Question: Why RStudio doesn't work after successful installation. When I'm opening RStudio (the up to data version V98.501) I see only a white desktop, the menu fields are completely paralized:
The only option is either Reload or Inspect.
How Can I fix this problem? It occurd when I was trying to switch from R 2.15 to R 3.0.2, getting Tools --> General Options-- > Choose R Version.
I tried to remove all and install again, it doesn't help at all.
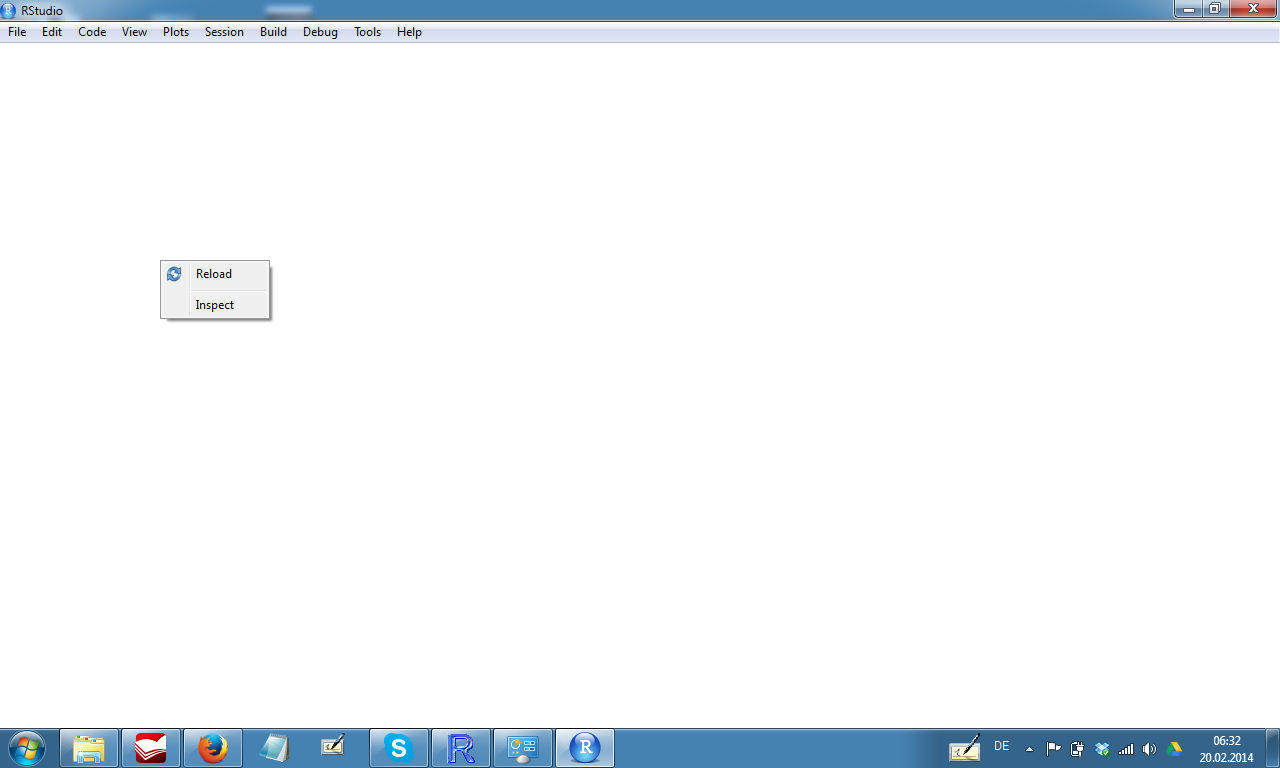
Answer: On Windows, you can force RStudio to bind to a specific version of R by pressing and holding when starting RStudio.